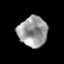
Tissue: prostate
Cell type: T cells
Senescence score: 0.2939
Nuclear area (px): 867
Mean DAPI intensity: 154.527